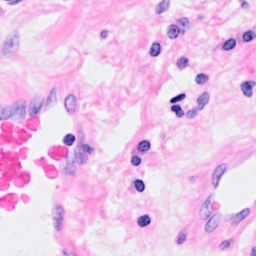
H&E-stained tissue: Breast